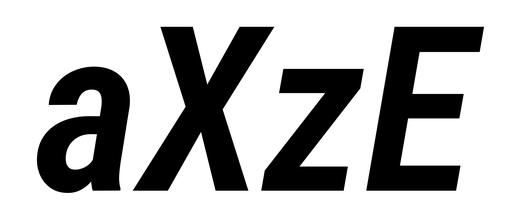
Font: Roboto-Italic_Condensed_SemiBold_Italic